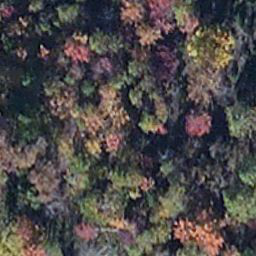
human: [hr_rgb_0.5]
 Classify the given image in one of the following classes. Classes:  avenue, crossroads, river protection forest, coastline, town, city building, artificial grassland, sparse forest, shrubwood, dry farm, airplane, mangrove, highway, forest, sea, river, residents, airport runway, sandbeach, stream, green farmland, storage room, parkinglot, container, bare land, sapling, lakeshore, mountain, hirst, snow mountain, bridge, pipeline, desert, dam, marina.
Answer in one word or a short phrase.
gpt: mangrove